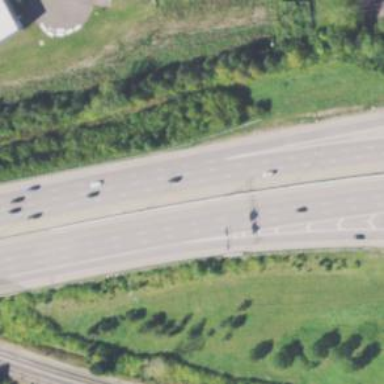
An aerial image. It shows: Motorway with embankment.